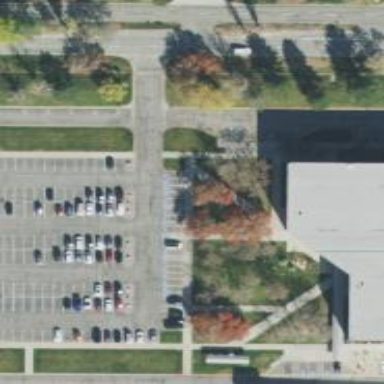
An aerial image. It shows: Parking space.